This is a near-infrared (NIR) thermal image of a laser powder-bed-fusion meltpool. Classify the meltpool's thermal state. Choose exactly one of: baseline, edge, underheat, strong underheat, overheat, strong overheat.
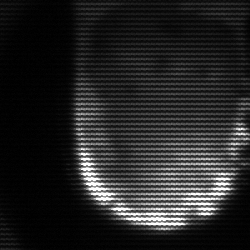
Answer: baseline